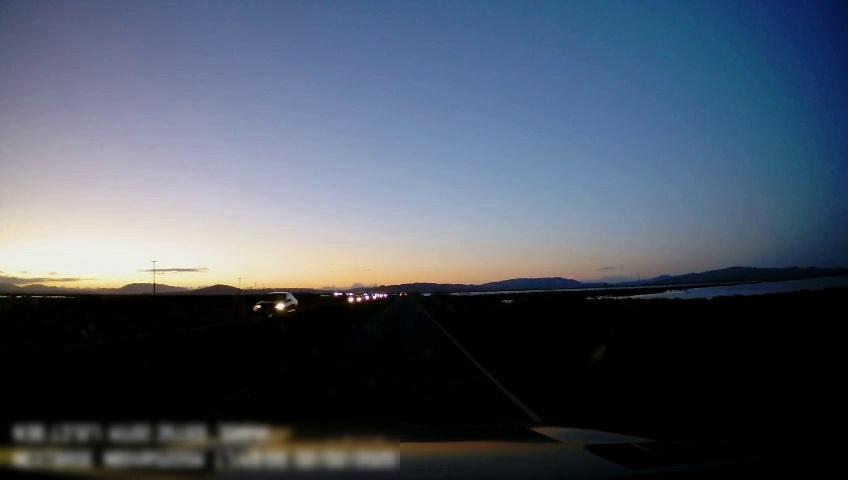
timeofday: Dusk/Dawn/Twilight
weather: Sunny
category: Drivable Space
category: Vehicles | Car
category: Vehicles | Car
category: Lanes | Current Lane
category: Lanes | Alternate Lane